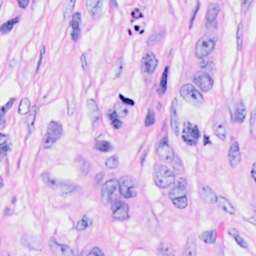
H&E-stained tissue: Breast